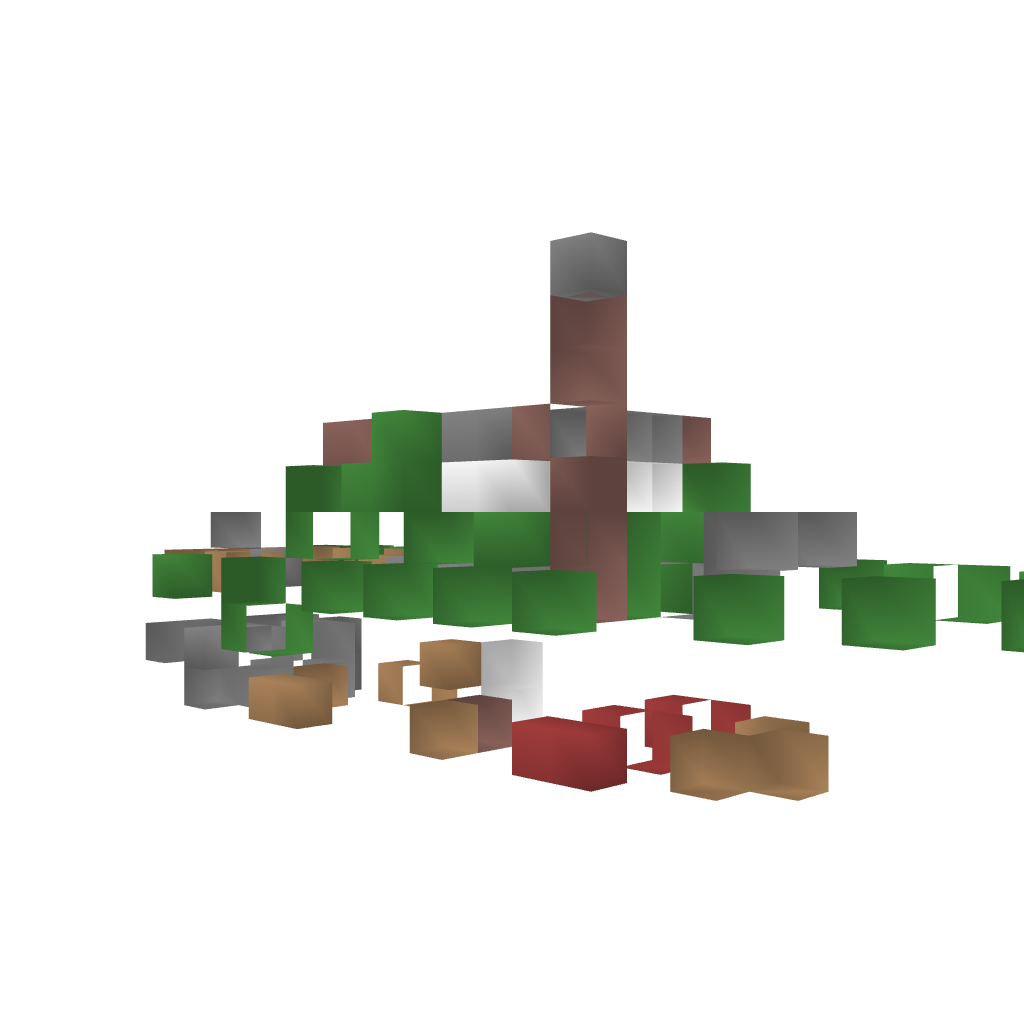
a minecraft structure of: US Navy PBR bad low quality